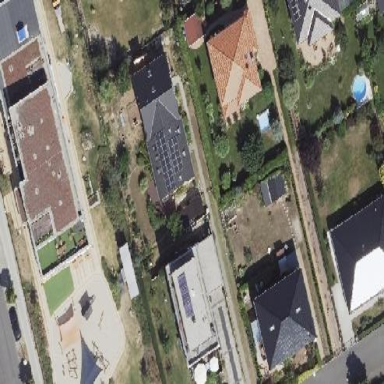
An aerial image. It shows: Kindergarten surrounded by fence.